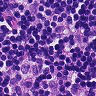
Metastatic tissue present: no